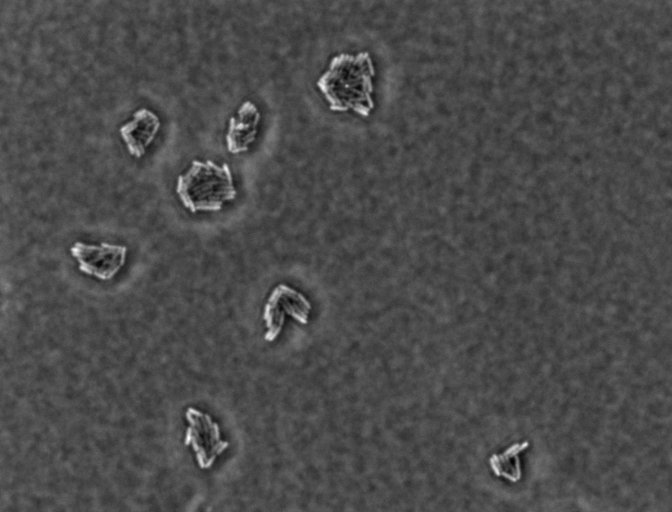
Phase contrast microscopy, 60x objective, 3 h incubation